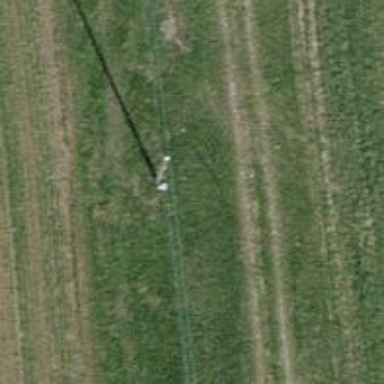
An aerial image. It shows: Power pole.